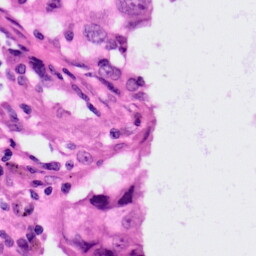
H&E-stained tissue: Lung